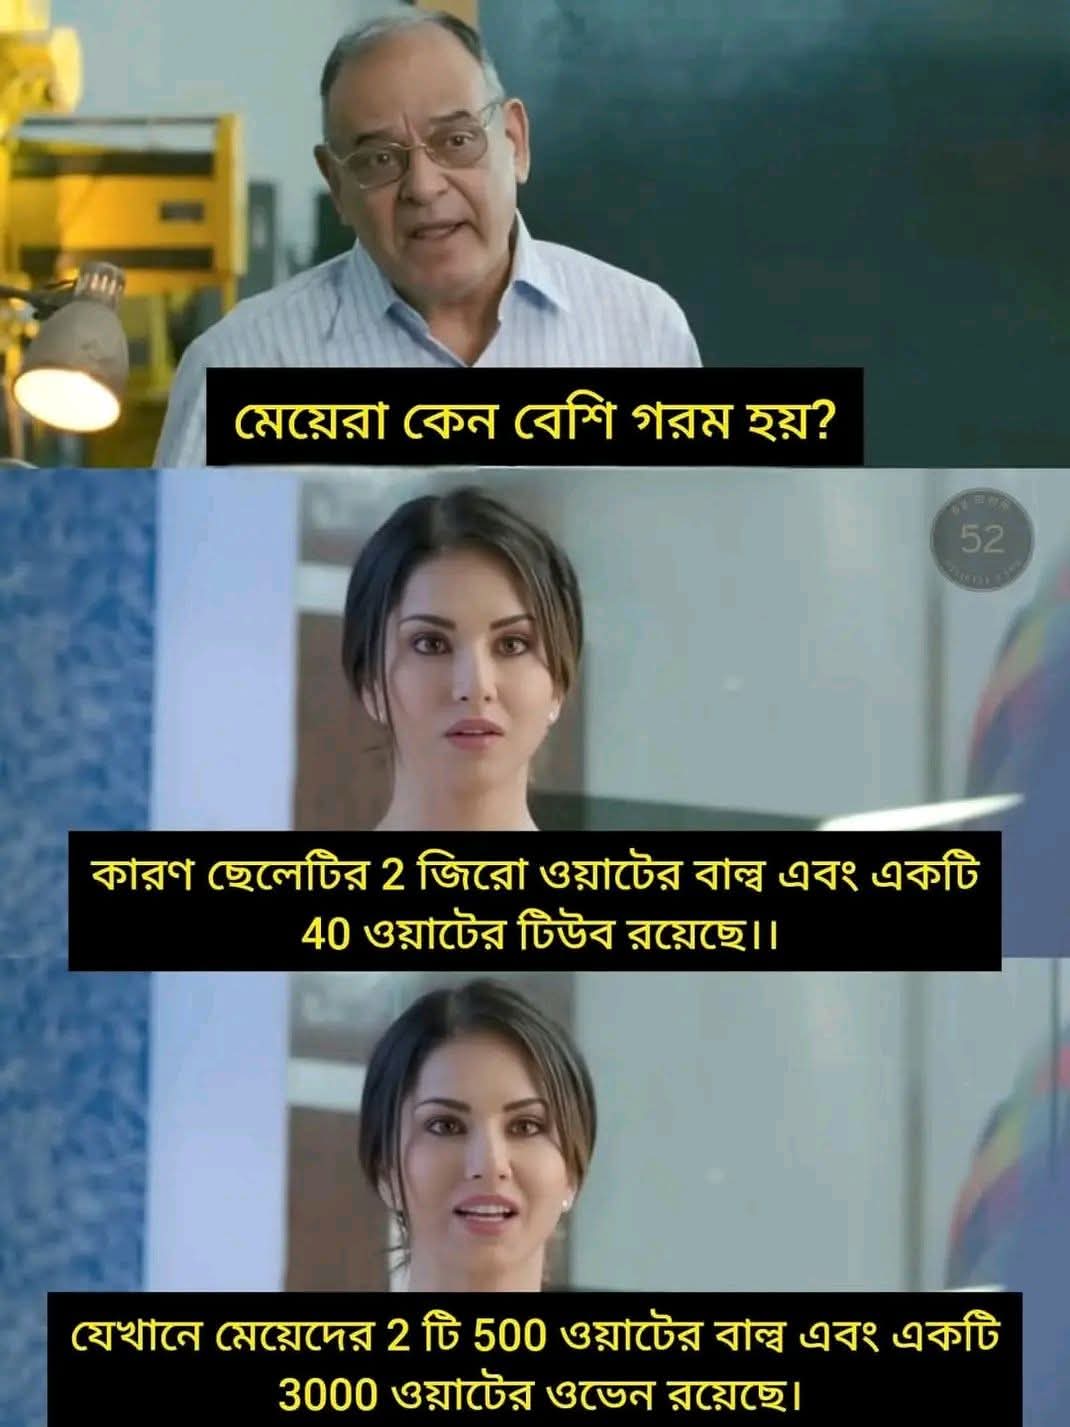
Text: মেয়েরা কেন বেশি গরম হয়?
কারণ ছেলেটির 2 জিরো ওয়াটের বাল্ব এবং একটি 40 ওয়াটের টিউব রয়েছে।।
যেখানে মেয়েদের 2 টি 500 ওয়াটের বাল্ব এবং একটি 3000 ওয়াটের ওভেন রয়েছে।
Label: Non Hate